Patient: sex F, age 62
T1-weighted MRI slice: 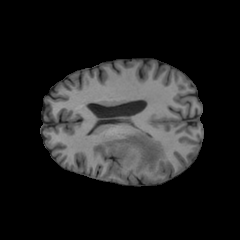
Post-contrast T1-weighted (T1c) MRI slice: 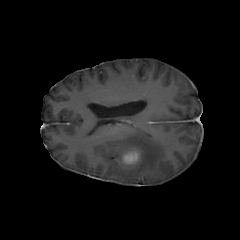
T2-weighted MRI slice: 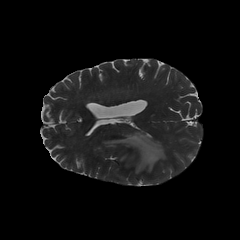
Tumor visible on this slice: yes
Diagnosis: Glioblastoma, IDH-wildtype
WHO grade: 4